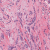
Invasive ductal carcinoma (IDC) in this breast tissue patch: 1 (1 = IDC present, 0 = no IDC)